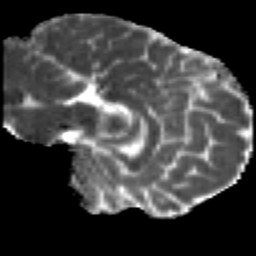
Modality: MD
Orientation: sagittal
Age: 29
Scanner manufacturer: siemens
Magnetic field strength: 3 T
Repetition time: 2.2 s
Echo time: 0.084 s